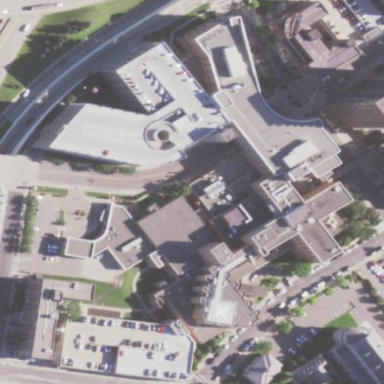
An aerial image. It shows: Healthcare facility identified as hospital.